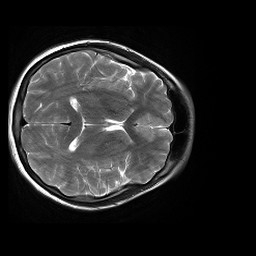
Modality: T2w
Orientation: axial
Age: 20
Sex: female
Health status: healthy
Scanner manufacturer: siemens
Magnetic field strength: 3 T
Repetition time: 4.01 s
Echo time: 0.116 s